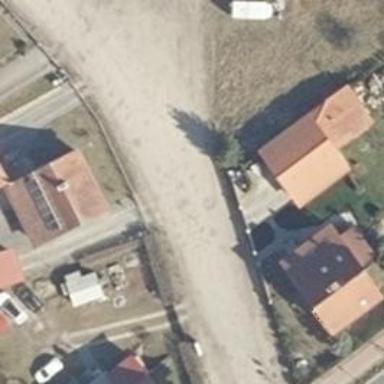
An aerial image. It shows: Gravel residential road.